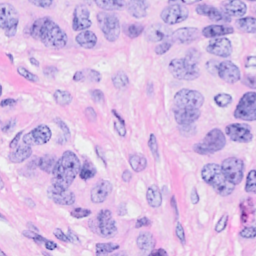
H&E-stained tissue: Breast